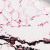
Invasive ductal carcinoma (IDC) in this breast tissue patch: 0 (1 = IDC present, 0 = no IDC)